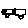
Label: car